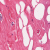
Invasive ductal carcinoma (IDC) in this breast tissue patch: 0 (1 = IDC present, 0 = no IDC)